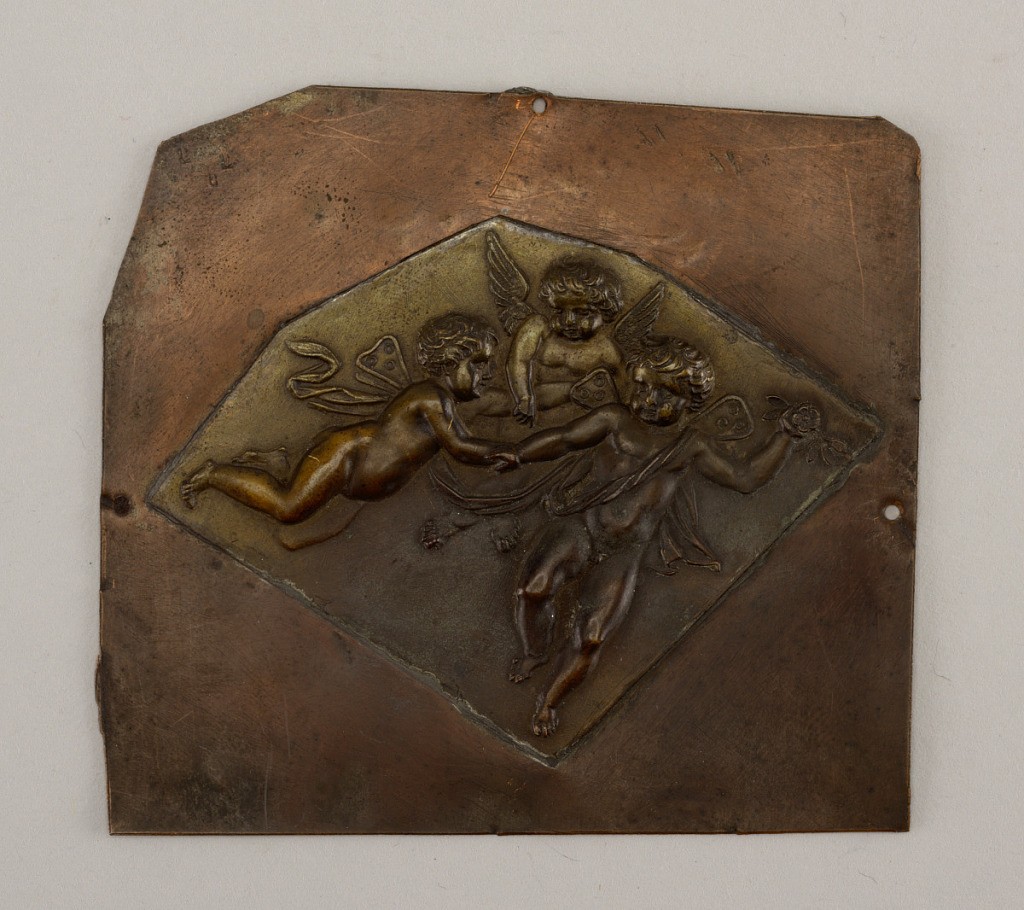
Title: Mount
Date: early 19th century
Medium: Brass, copper
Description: Irregular polygon. Fan-shaped plate with three repoussé putti.